Chest X-ray. View position: PA
Patient age: 38
Patient sex: F
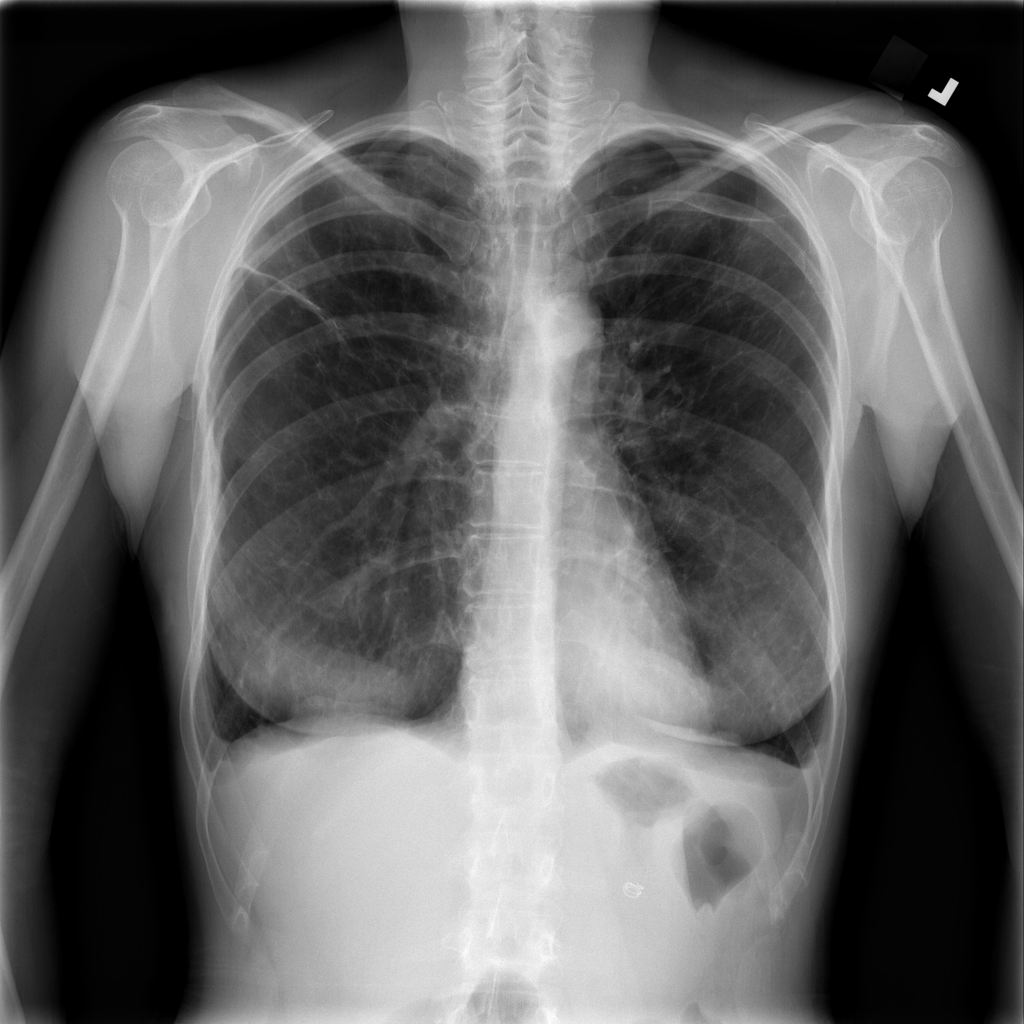
Finding: Pneumothorax